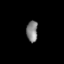
Tissue: lung
Cell type: Others
Senescence score: 0.1928
Nuclear area (px): 234
Mean DAPI intensity: 130.355